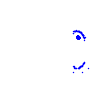
Particle: electron